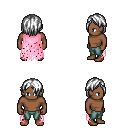
a pixel art fantasy rpg character, male body template, human, dark skin, pink tattered cape, teal pants, white bangs hairstyle, four views (front, back, left, right), 2x2 character sprite sheet, small pixel art, hard edges, no anti-aliasing